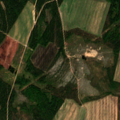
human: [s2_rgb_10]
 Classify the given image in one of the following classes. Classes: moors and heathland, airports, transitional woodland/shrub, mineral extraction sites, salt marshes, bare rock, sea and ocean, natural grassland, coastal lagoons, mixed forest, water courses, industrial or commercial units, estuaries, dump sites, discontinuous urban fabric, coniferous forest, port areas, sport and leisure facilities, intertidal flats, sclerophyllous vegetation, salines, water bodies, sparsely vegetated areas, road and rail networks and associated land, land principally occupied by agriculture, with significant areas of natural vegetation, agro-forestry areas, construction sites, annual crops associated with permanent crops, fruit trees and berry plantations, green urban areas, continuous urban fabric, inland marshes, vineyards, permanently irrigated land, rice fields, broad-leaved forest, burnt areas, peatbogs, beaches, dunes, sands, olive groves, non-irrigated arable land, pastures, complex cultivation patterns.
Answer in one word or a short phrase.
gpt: non-irrigated arable land, coniferous forest, mixed forest, transitional woodland/shrub, peatbogs